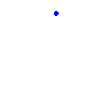
Particle: pion